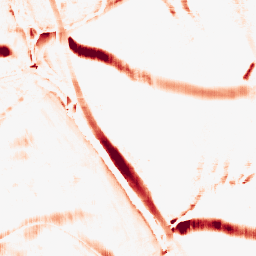
Category: morphological
Decomposition family: morphological_rect
Decomposition parameters: operation: opening
width: 10
height: 20
Upsampling method: sinc_blackman
Upsampling parameters: scale: 2
kernel_size: 16
Upsampling scale: 2